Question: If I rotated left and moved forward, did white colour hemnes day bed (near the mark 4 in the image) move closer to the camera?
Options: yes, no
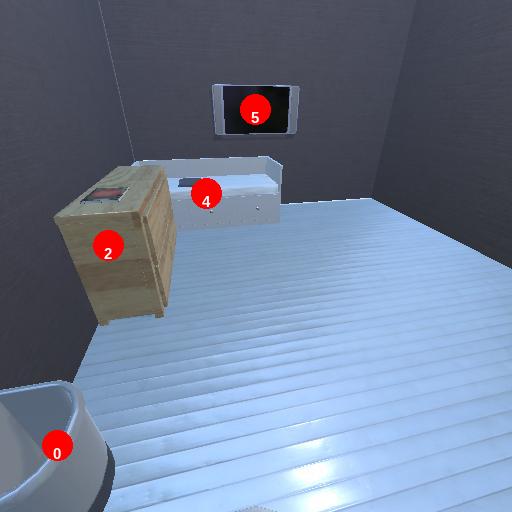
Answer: yes